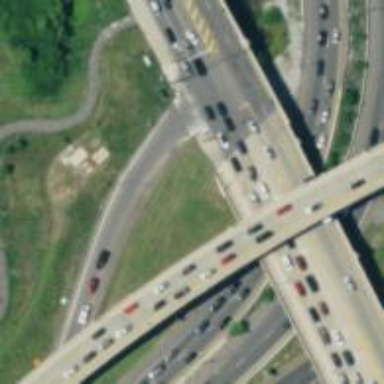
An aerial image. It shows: Bridge on motorway. The type of the bridge is classified as Other Freeway and Expressway according to the High Friction Course Surface (HFCS) category.